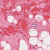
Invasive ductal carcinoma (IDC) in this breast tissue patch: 0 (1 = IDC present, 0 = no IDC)